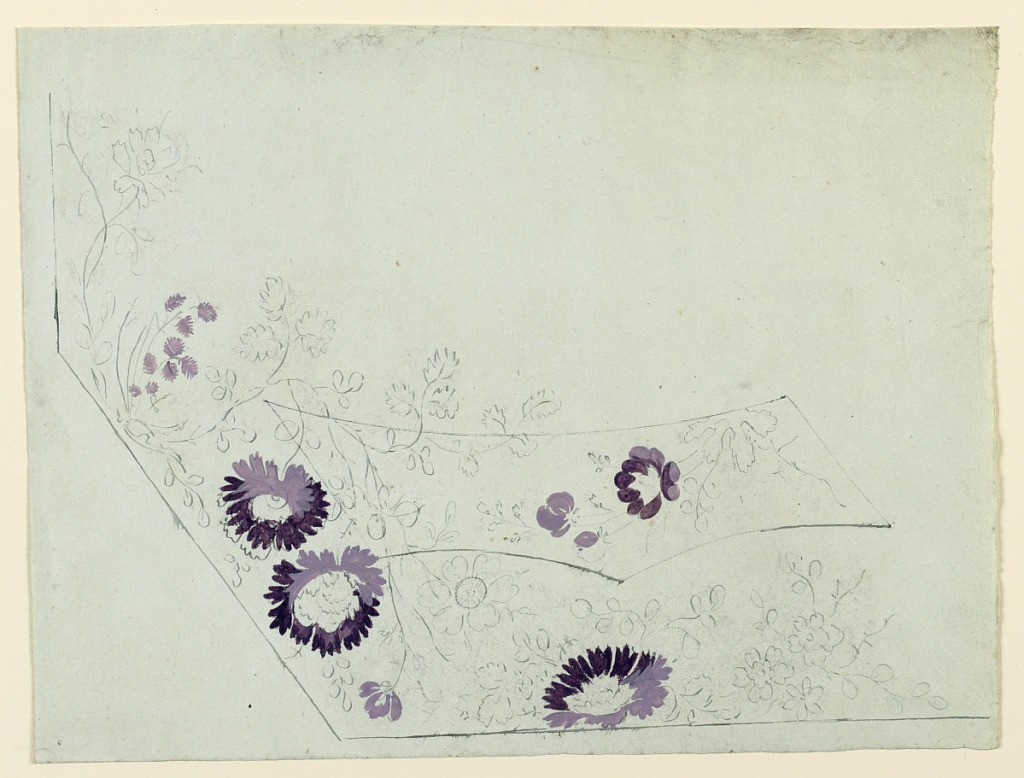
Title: Design for the Embroidery of a Man's Waistcoat
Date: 1780–1790
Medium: Pen and ink, brush and watercolor on light blue paper
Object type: Drawing
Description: Lower left section of a waistcoat. An all-over floral design along the border and below the poclet, extending over the pocket. Mainly indicated in outline.